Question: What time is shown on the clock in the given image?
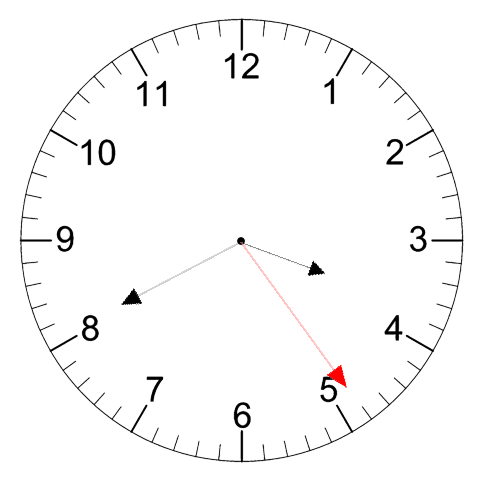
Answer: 03:40:24